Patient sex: M
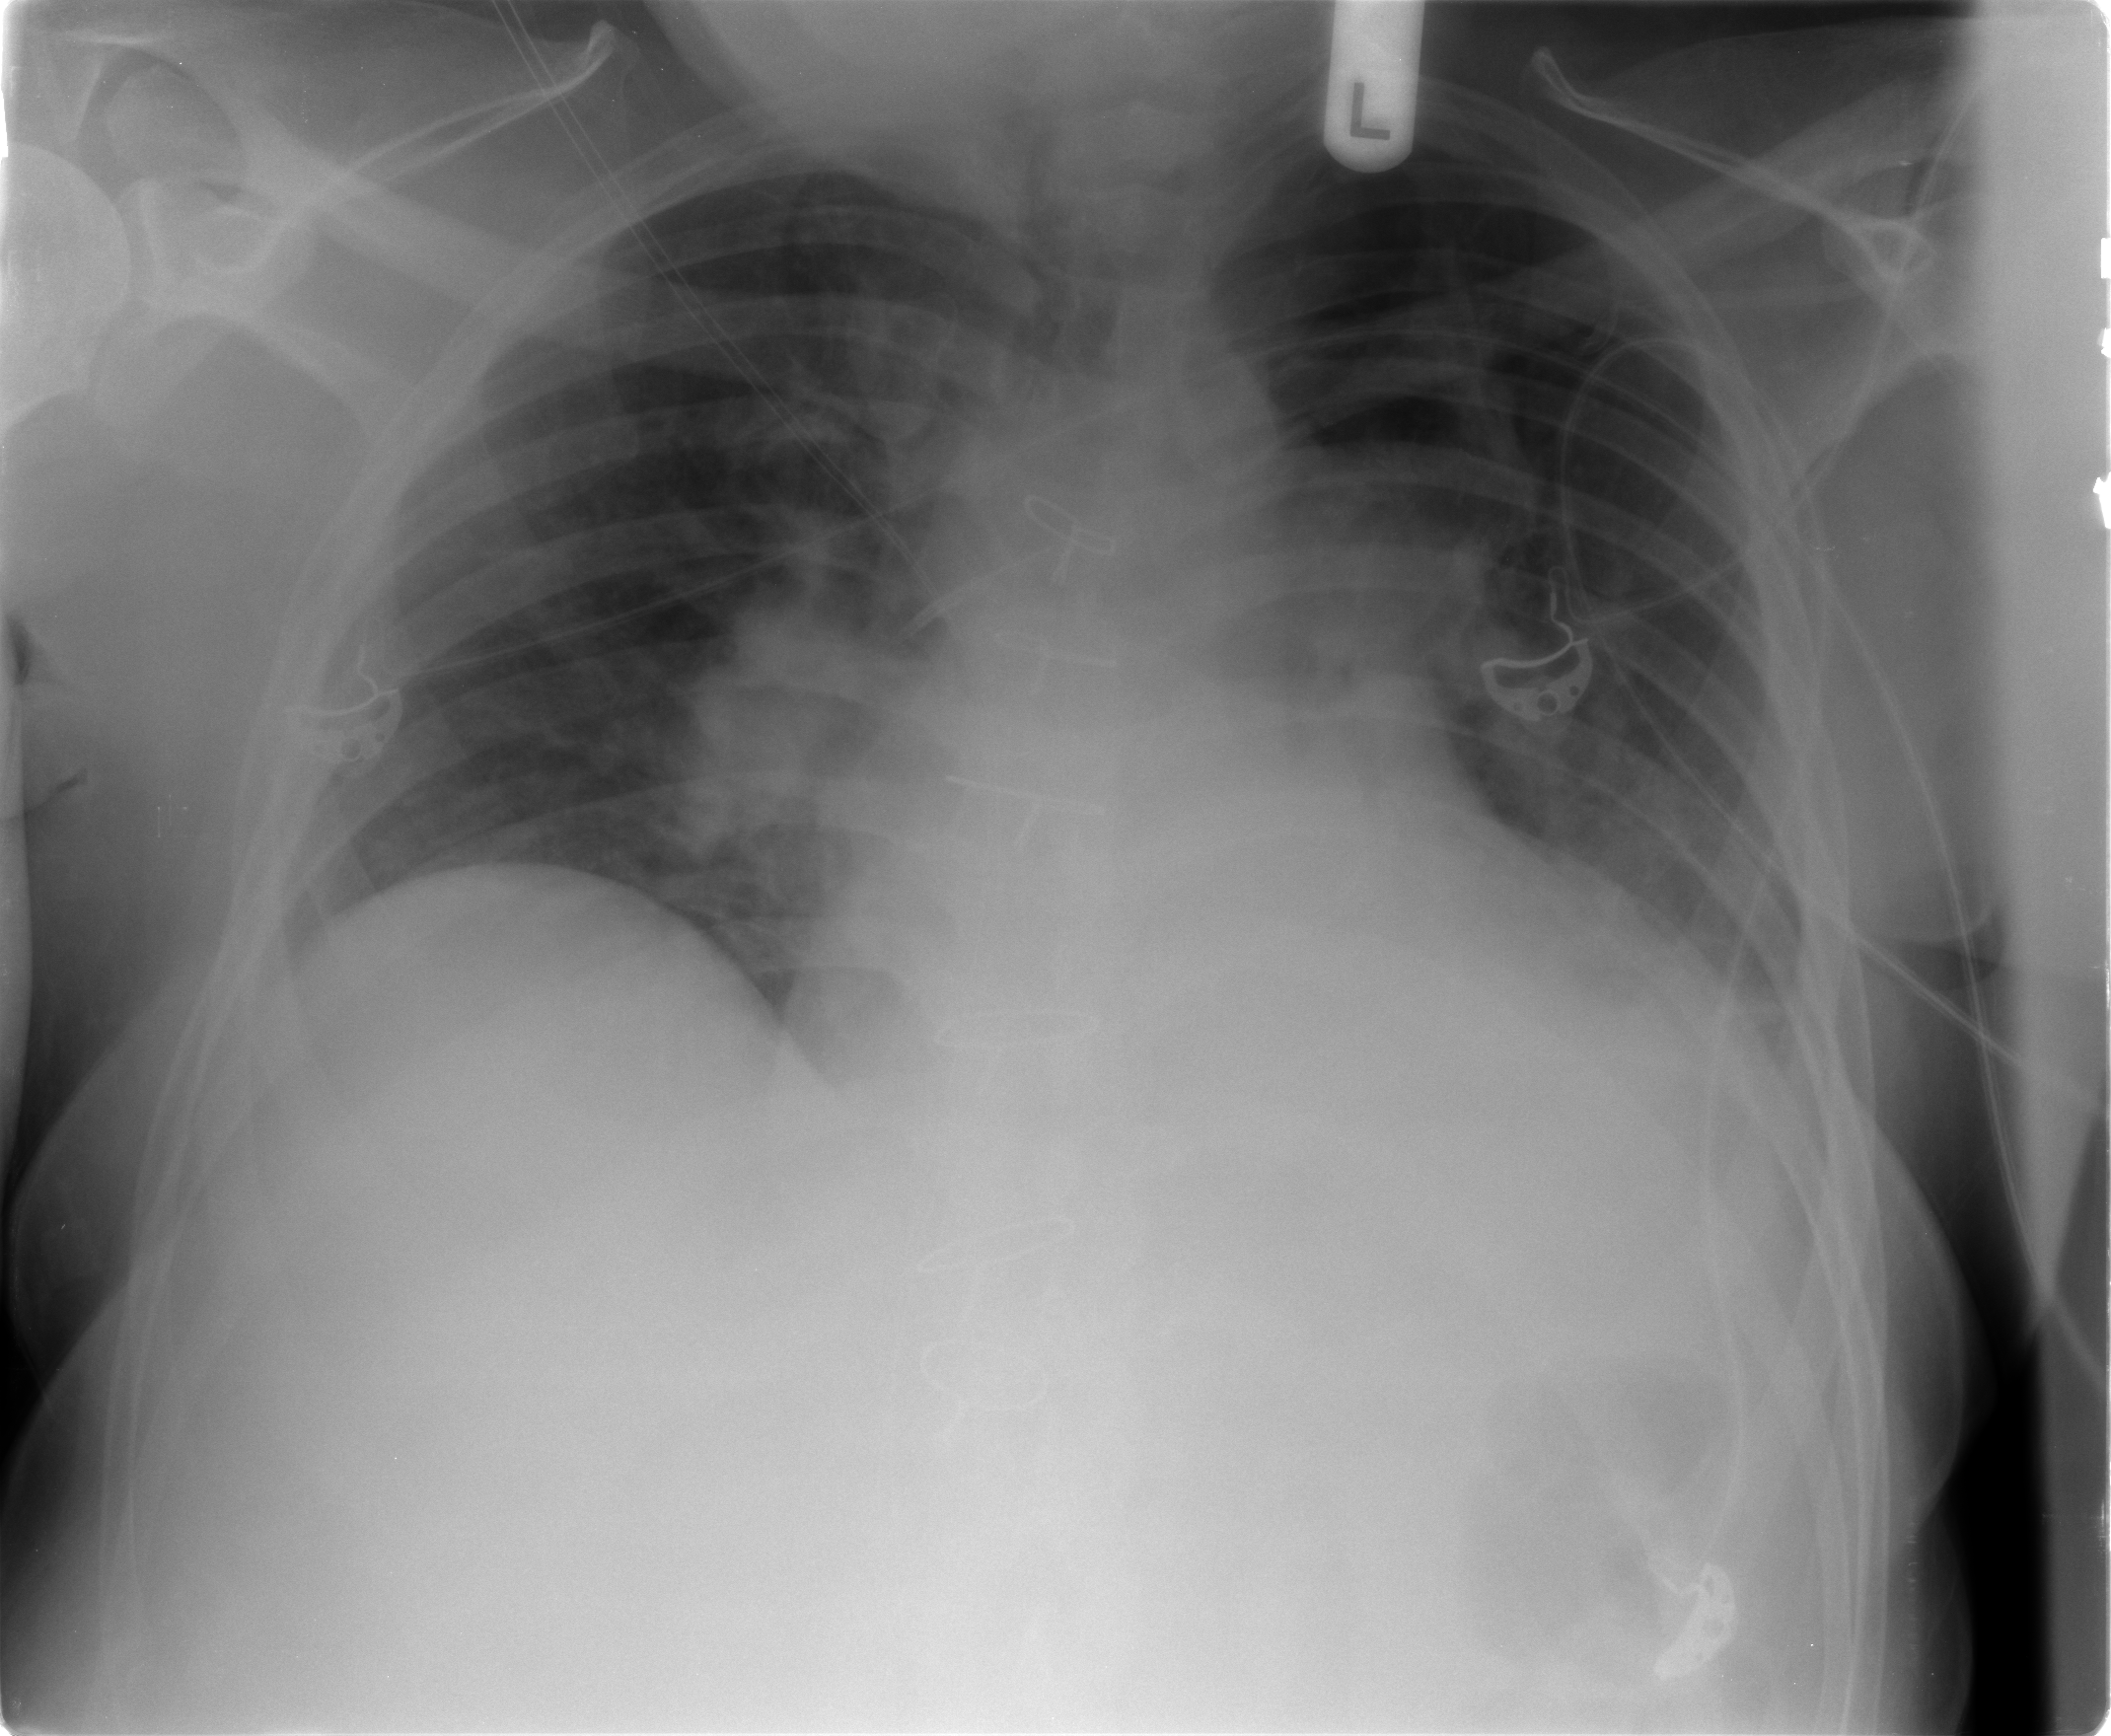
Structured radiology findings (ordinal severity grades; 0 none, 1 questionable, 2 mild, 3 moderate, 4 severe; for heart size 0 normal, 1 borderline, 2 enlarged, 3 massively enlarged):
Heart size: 2
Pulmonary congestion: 2
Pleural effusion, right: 0
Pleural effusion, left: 1
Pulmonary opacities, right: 2
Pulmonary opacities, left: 1
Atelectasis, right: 1
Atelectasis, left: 1